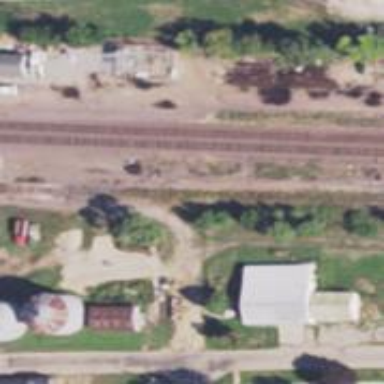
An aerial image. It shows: Rail spur service.